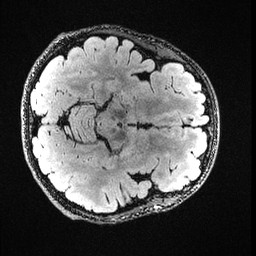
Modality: FLAIR
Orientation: axial
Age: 29
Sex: female
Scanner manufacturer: ge
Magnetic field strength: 3 T
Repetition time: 4.802 s
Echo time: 0.1157 s